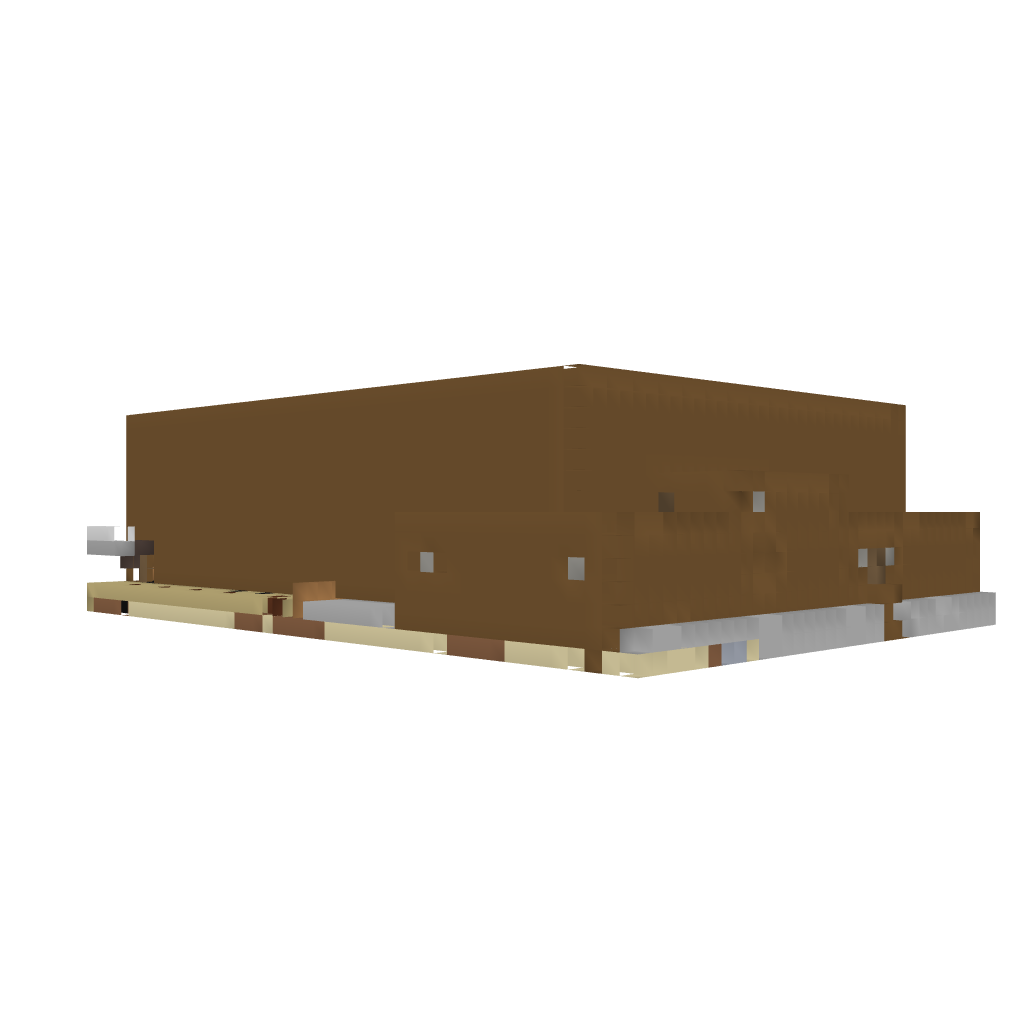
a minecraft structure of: Big theatre